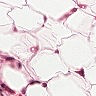
Metastatic tissue present: no